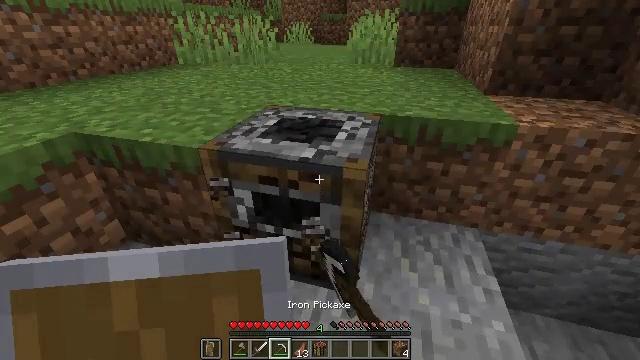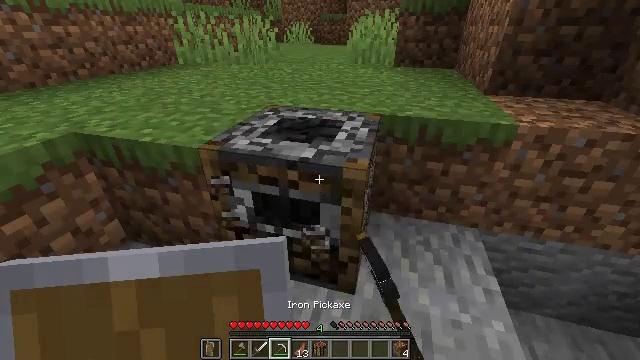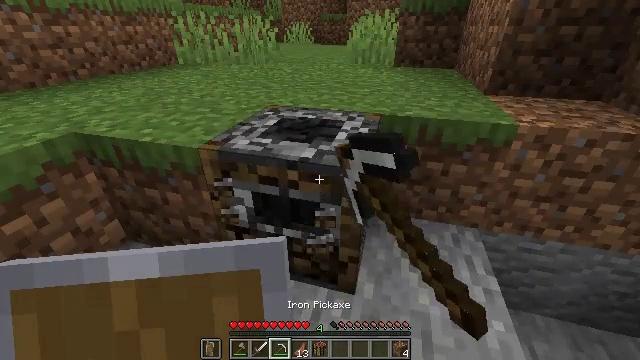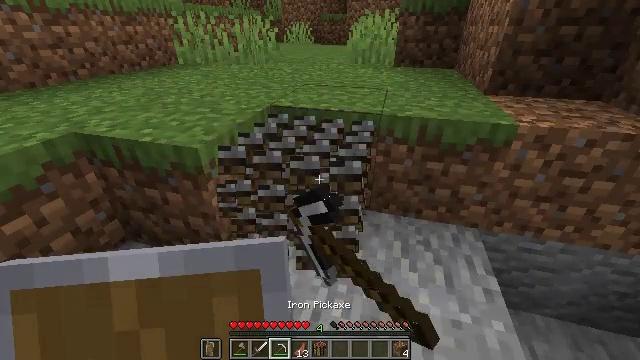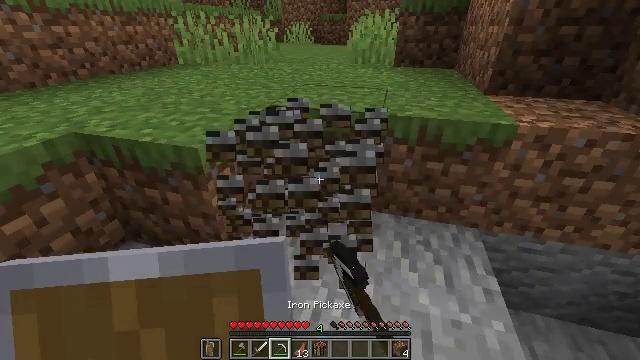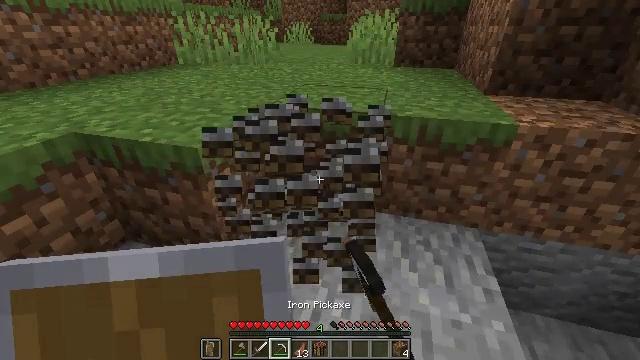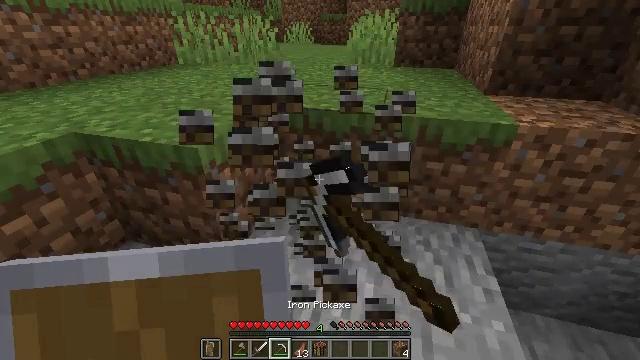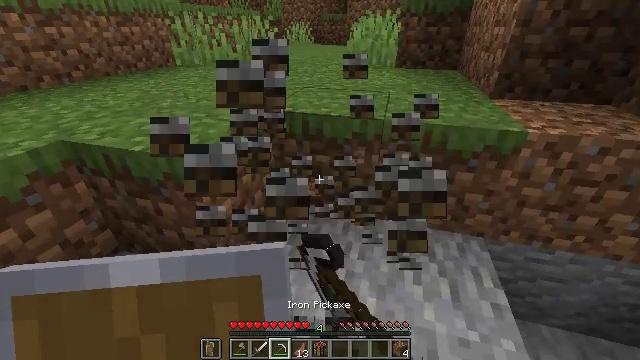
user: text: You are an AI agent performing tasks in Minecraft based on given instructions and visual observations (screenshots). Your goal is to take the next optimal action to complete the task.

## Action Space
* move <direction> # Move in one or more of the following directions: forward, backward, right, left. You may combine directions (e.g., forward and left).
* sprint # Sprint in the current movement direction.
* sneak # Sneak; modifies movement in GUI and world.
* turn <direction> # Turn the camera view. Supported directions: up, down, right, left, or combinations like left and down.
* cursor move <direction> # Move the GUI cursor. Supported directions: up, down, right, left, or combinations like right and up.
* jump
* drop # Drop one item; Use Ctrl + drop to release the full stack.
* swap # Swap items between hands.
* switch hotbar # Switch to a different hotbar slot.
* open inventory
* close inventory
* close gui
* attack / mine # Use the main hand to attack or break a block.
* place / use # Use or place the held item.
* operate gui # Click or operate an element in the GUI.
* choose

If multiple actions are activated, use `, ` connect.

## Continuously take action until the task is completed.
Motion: motion action
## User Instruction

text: Reclaim the smoker from the setup.
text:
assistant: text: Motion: attack / mine
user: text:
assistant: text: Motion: attack / mine
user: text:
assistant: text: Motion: attack / mine
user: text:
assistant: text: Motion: attack / mine
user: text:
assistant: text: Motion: attack / mine
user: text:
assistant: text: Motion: attack / mine
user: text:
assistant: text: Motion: move forward, attack / mine
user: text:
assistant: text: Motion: attack / mine